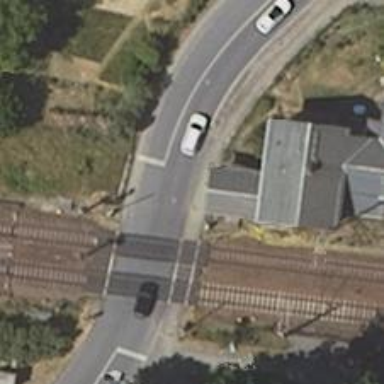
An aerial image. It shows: Level crossing with lights and saltire markings.